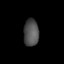
Tissue: lung
Cell type: Endothelial cells
Senescence score: 0.5503
Nuclear area (px): 401
Mean DAPI intensity: 80.481